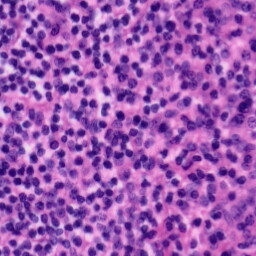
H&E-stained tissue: Tonsil